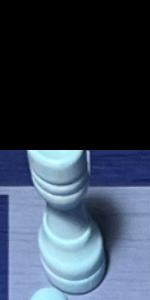
Label: Rook_White